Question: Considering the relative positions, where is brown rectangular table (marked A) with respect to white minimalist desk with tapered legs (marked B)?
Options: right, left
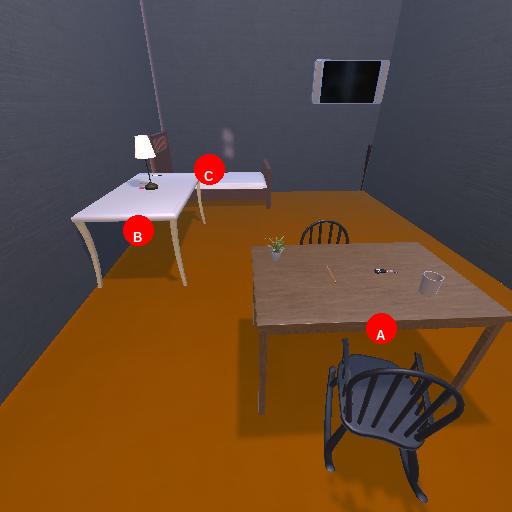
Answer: right